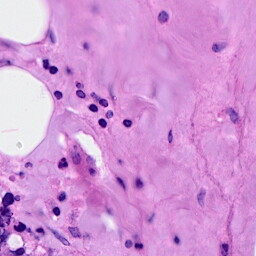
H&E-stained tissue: Breast